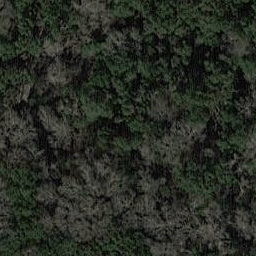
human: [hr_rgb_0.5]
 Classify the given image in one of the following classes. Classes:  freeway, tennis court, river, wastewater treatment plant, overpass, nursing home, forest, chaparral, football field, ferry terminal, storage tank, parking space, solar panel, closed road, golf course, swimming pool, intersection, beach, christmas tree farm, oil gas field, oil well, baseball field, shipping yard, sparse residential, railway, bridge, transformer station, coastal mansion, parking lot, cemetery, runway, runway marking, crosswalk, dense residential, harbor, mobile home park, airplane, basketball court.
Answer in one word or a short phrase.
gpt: forest